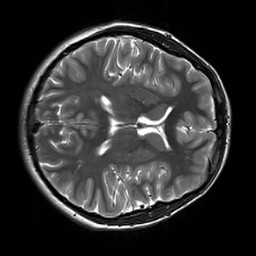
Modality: T2w
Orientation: axial
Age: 19
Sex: male
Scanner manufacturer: siemens
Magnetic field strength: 3 T
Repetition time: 7 s
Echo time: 0.09 s